Question: I'm trying to get the CGPoint from the center property of some UILabels (which is part of an outlet collection). Now, when i do:
'''
for (UILabel *label in labelCollection) {
NSLog(@"%f", label.center.x);
}
'''
It simply returns 0, same with the center.y? how come? i need those coordinates hehe :)
thanks on advance
//EDIT
Uploaded a picture: the labels with "a" "b" "c" "d" is the labels i'm talking about. i tried changing the text.property in the code and that works well, but it just wont give me the coordinates it's on.

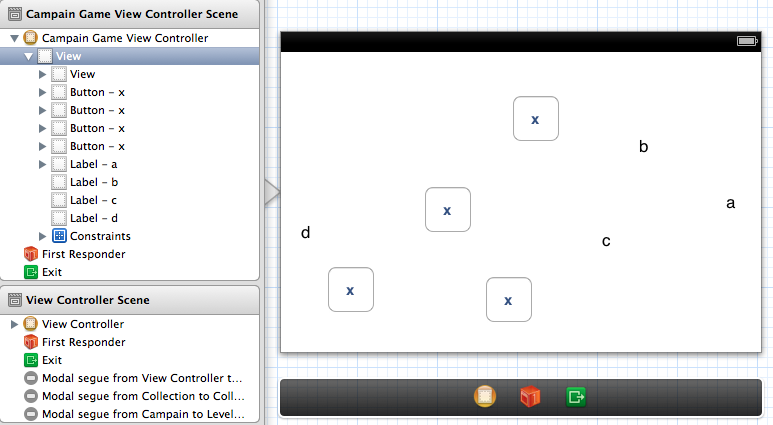
Answer: I figured out the answer, it had to do with the fact that i was doing the whole thing in viewDidLoad, and i should be doing it in viewDidAppear. it must be because on viewDidLoad, it hasn't been placed yet, and therefore i could still change the text, coz the object label was created, but i couldnt get the origin coz it was not placed yet.
thanks for helping lads.